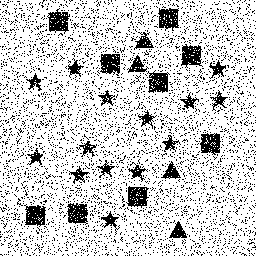
Squares: 9
Triangles: 4
Stars: 14
Total shapes: 27